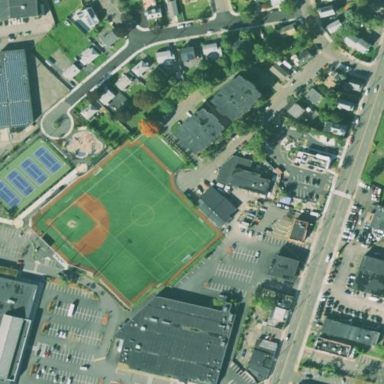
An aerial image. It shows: Multi-sport pitch with artificial turf. It is suitable for baseball and soccer.